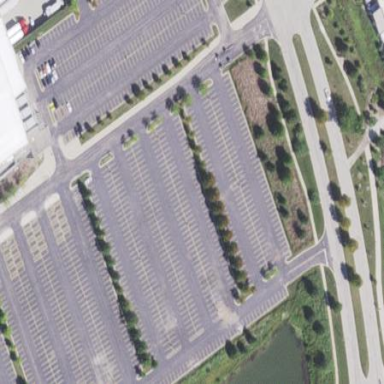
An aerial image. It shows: Parking area with surface.